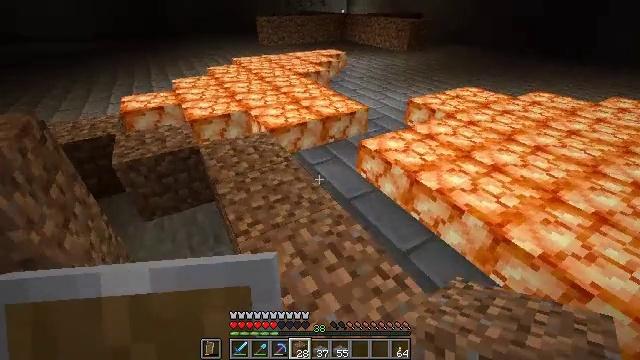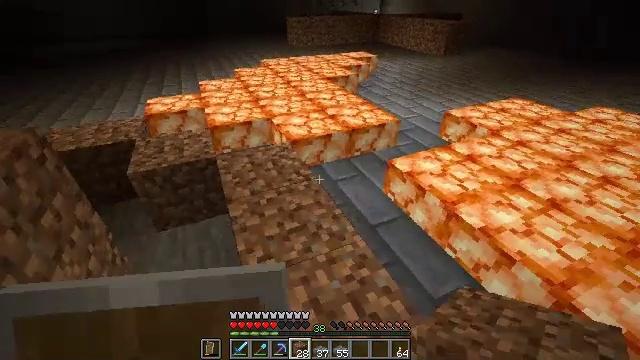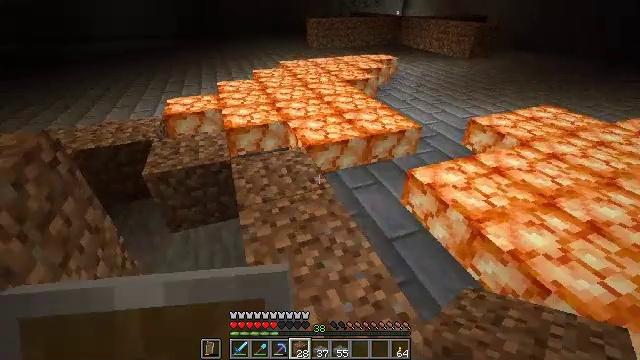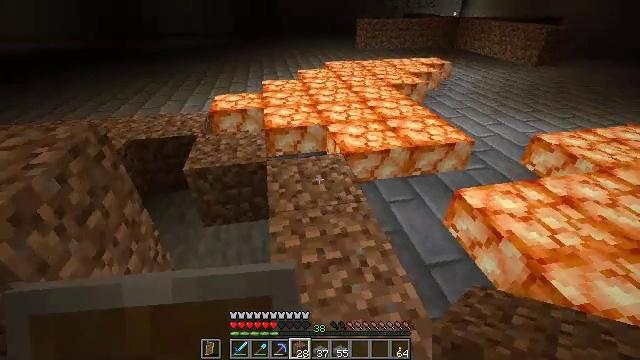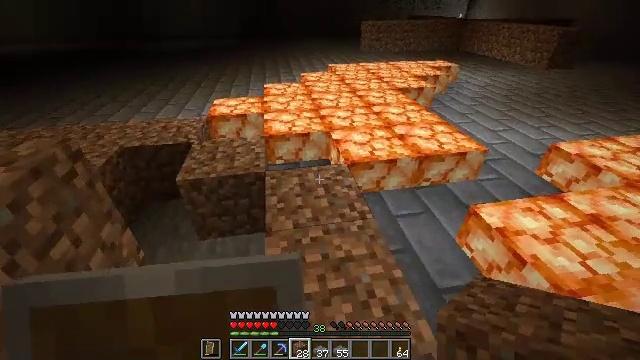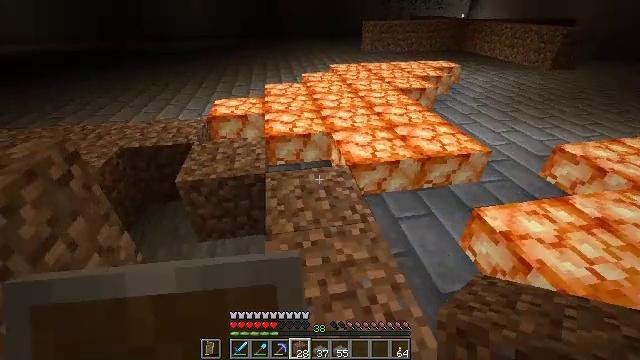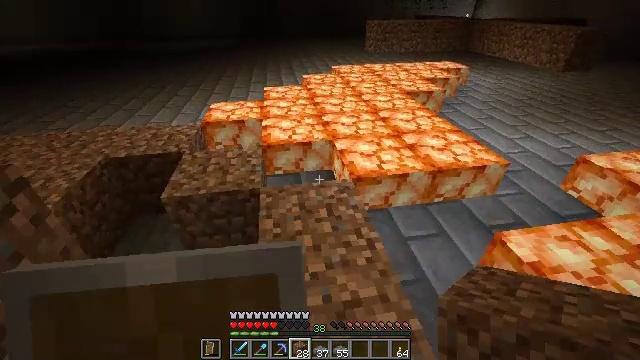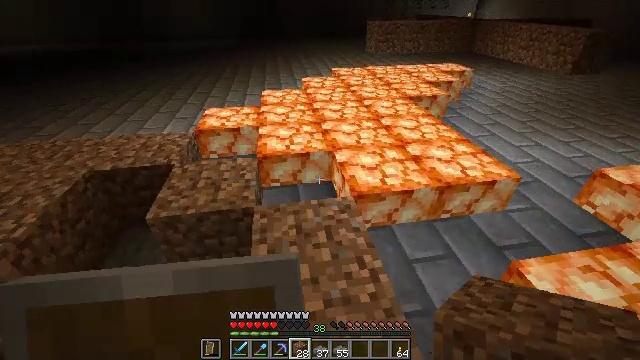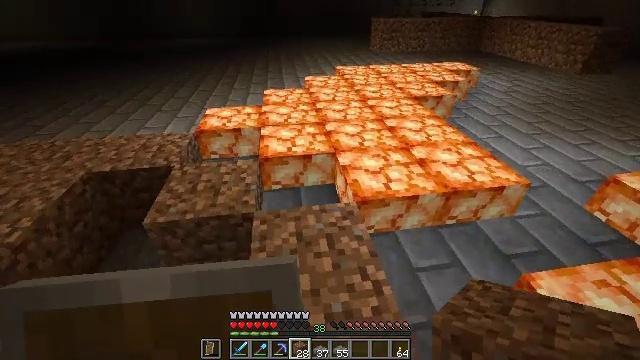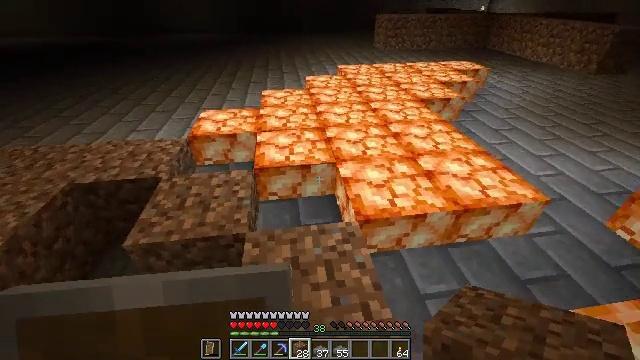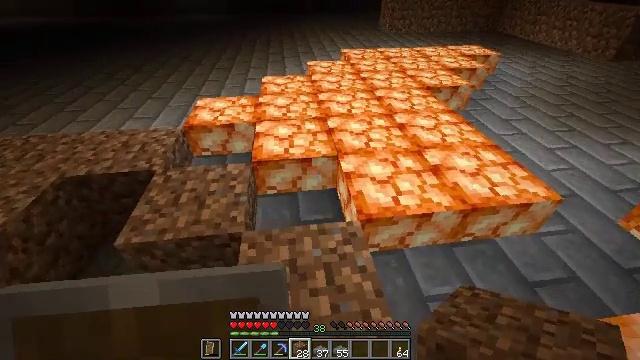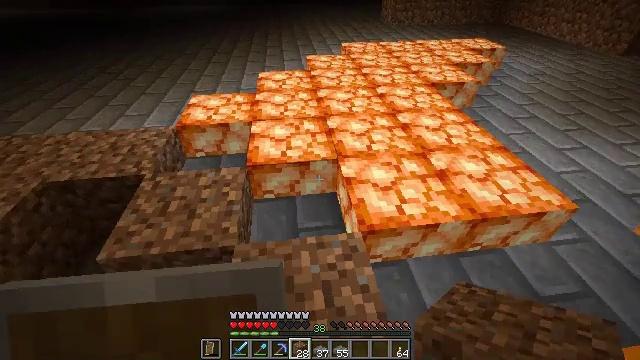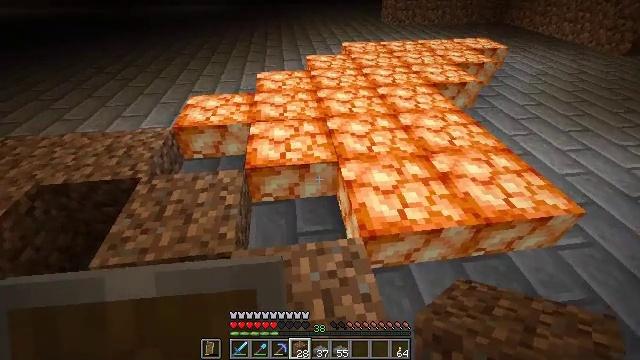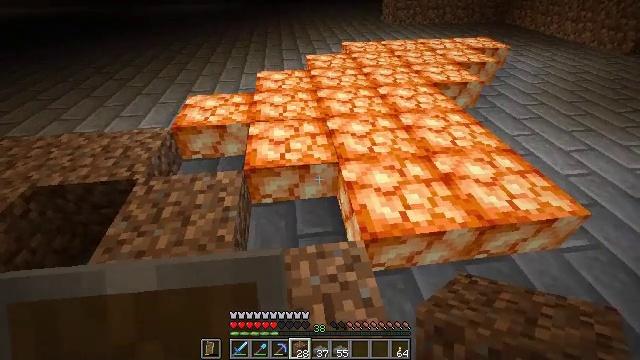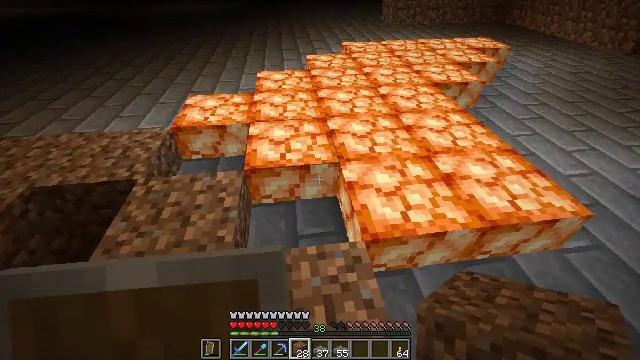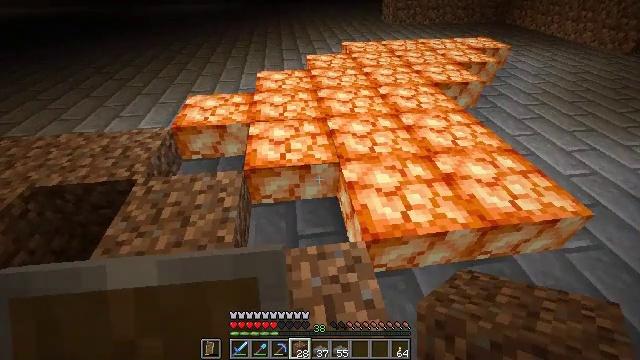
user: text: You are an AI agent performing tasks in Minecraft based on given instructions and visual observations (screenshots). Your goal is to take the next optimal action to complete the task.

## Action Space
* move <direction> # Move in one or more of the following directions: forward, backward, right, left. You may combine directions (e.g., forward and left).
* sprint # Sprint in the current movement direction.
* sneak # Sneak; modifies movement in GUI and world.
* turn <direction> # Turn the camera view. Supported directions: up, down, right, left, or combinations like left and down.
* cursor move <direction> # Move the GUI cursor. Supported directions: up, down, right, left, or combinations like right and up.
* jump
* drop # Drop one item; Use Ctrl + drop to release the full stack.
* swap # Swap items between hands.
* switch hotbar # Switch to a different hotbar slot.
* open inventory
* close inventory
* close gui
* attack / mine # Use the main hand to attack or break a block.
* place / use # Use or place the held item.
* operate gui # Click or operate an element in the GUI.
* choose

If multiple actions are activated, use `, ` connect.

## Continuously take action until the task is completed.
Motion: motion action
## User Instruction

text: Mine the shroomlight block.
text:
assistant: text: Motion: move forward, turn left
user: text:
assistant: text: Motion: move forward, turn left
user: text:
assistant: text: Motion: move forward, turn left
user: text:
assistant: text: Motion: move forward
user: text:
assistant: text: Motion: move forward
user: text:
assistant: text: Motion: move forward
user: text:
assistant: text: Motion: move forward
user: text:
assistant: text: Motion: move forward
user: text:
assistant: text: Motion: move forward
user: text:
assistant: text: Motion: move forward, turn down
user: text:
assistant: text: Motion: turn down
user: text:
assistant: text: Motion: no_op
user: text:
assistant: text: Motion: no_op
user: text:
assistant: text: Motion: no_op
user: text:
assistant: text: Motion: no_op
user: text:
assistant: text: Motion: no_op
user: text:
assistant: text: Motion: no_op
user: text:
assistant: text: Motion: no_op
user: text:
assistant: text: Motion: no_op
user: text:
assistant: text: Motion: no_op
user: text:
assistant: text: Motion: no_op
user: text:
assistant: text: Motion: no_op
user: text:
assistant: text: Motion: no_op
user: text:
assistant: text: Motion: no_op
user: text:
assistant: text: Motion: no_op
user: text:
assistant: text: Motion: no_op
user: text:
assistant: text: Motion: no_op
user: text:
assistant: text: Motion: no_op
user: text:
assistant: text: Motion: no_op
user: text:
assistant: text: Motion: no_op